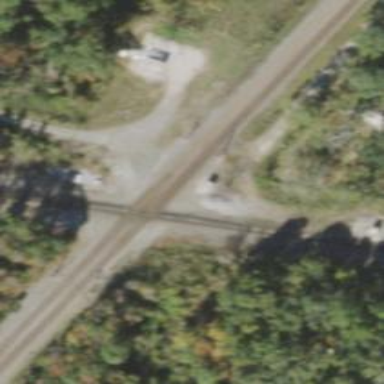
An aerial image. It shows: Railway track.